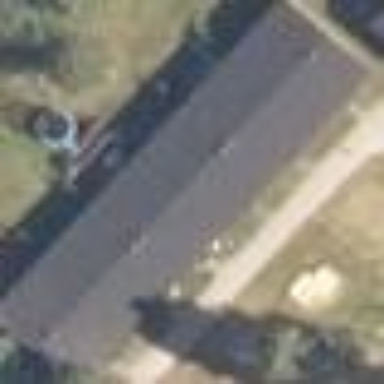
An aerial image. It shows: Terrace building.